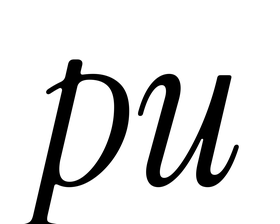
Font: InstrumentSerif-Italic